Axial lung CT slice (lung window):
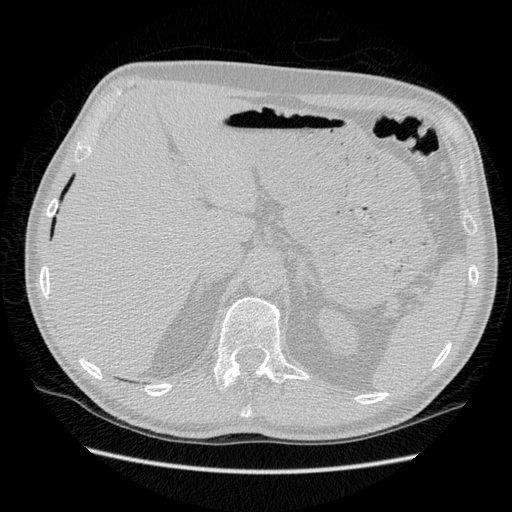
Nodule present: no